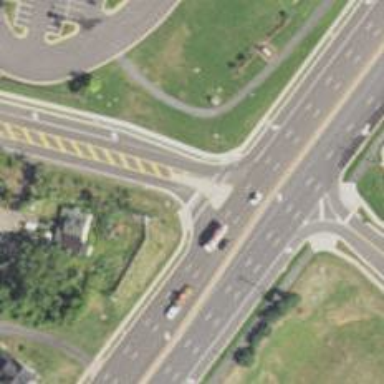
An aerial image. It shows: Stop road.